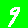
Digit: 9